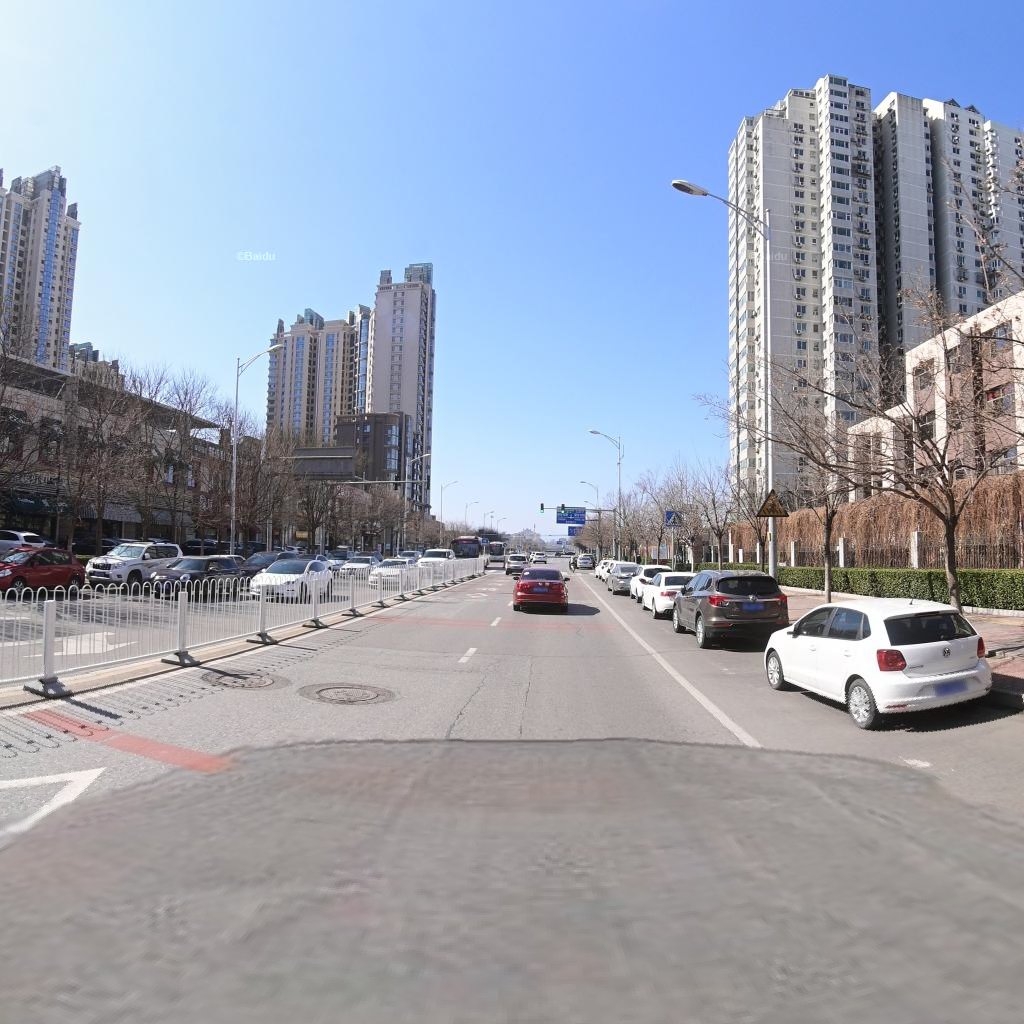
Region: Chaoyang
Road damage annotations: transverse crack, longitudinal crack, longitudinal crack, manhole cover, manhole cover